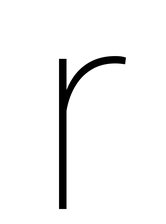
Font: Roboto_Thin